Question: I'm working on a real-time visualization of incoming data. I use D3 for the visualization and started based on this example: <URL>
This is the version I'm currently working on:
'''
var margin = {top: 20, right: 20, bottom: 30, left: 50},
width = 500 - margin.left - margin.right,
height = 300 - margin.top - margin.bottom;
var x = d3.time.scale().range([0, width]);
var y = d3.scale.linear().range([height, 0]);
var xAxis = d3.svg.axis().scale(x).orient("bottom");
var yAxis = d3.svg.axis().scale(y).orient("left");
var area = d3.svg.area()
.x(function(d) { return x(d.x); })
.y0(height)
.y1(function(d) { return y(d.y); });
var svg = d3.select("div#chart").append("svg")
.attr("width", width + margin.left + margin.right)
.attr("height", height + margin.top + margin.bottom)
.append("g")
.attr("transform", "translate(" + margin.left + "," + margin.top + ")");
var data = [[1,1],[2,3],[3,2],[4,4]];
var dataCallback = function(d) {
d.x = +d[0];
d.y = +d[1];
};
data.forEach(dataCallback);
x.domain(d3.extent(data, function(d) { return d.x; }));
y.domain([0, d3.max(data, function(d) { return d.y; })]);
svg.append("path")
.datum(data)
.attr("class", "area")
.attr("d", area);
svg.append("g")
.attr("class", "x axis")
.attr("transform", "translate(0," + height + ")")
.call(xAxis);
svg.append("g")
.attr("class", "y axis")
.call(yAxis)
.append("text")
.attr("transform", "rotate(-90)")
.attr("y", 6)
.attr("dy", ".71em")
.style("text-anchor", "end")
.text("Number of Messages");
'''
This produces the following graph:

Now, as it should update itself regularly, I wanted to dynamically update the data in the graph using the following code:
'''
var n = svg.selectAll("path").data([5,20])
n.enter();
n.exit().remove();
'''
However, that does not work. I'm new to D3 and still learning the basics. Ideally, the graph visualization shifts to the left and the new data is shown in the graph. But so far I can't even add new data to it. Could someone help me with that? I also searched for examples similar to this, but did not found anything which really helped me so far.
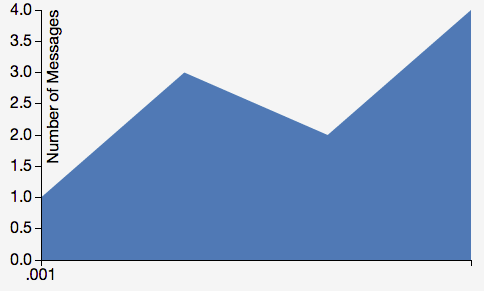
Answer: d3 is pretty good at keeping track of what data's been added and what's being removed - it does this with joins. Take a look at <URL>
IF we use the data binding (instead of "datum")
'''
svg.append("path")
.data([data])
.attr("class", "area")
.attr("d", area);
'''
and then on update do something like:
'''
// update the list of coordinates
data.splice(0,1);
data.push([5,20]);
// re-decorate the last, newly added item
dataCallback(data[data.length - 1]);
// You will also need to update your axes
x.domain(d3.extent(data, function(d) { return d.x; }));
y.domain([0, d3.max(data, function(d) { return d.y; })]);
// update the data association with the path and recompute the area
svg.selectAll("path").data([data])
.attr("d", area);
'''
And you should get your area to update.
You can try it out <URL>
With the way your data is organized using the joined data (instead of datum) may not make much difference. Note that here the (single) data element you are associating with the path is the so to update the area you need to pass in a new full list of coordinates.
If you really want to minimized the amount you need to redraw you could break up the area and draw each line segment. Then essentially you fall back to the bar chart example but with not-flat bars and no spacing.